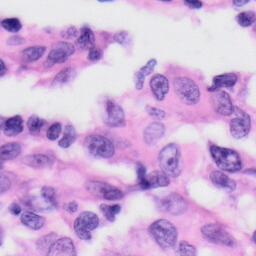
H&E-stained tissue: Skin